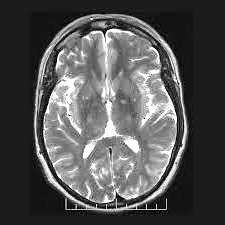
Label: notumor